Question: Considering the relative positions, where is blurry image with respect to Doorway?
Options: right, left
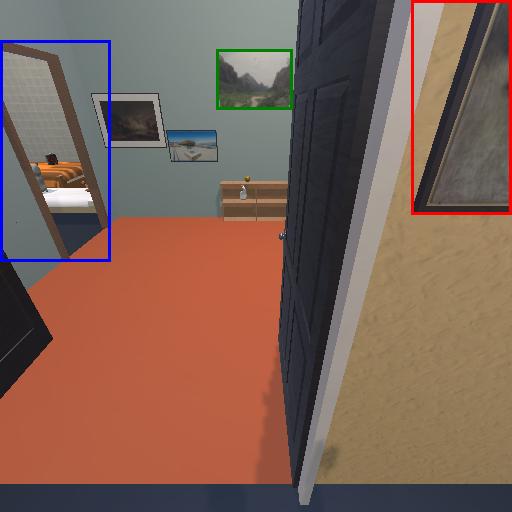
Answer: right